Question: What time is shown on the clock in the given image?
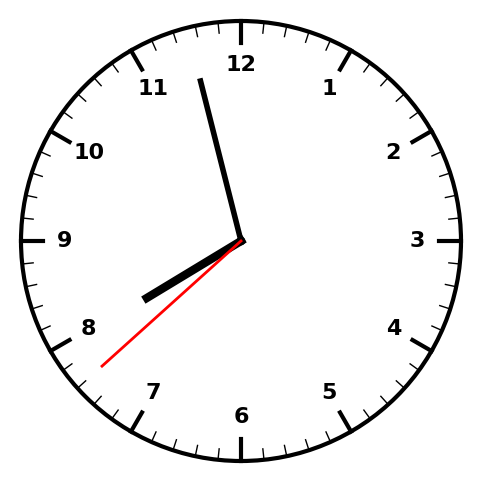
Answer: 07:57:38